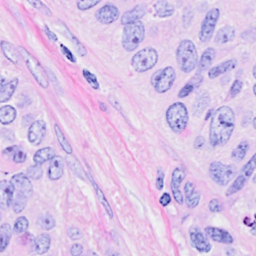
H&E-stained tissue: Breast